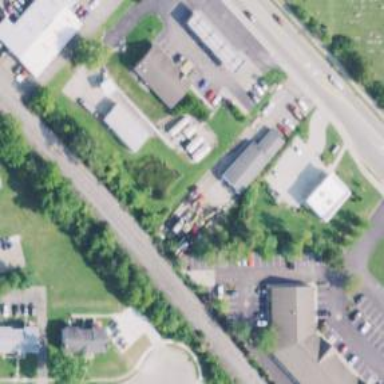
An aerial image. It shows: Retail area.